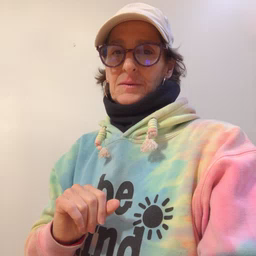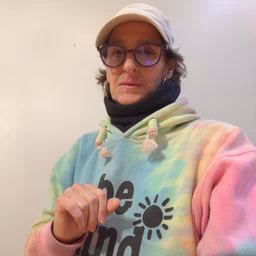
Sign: boy